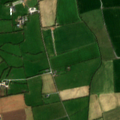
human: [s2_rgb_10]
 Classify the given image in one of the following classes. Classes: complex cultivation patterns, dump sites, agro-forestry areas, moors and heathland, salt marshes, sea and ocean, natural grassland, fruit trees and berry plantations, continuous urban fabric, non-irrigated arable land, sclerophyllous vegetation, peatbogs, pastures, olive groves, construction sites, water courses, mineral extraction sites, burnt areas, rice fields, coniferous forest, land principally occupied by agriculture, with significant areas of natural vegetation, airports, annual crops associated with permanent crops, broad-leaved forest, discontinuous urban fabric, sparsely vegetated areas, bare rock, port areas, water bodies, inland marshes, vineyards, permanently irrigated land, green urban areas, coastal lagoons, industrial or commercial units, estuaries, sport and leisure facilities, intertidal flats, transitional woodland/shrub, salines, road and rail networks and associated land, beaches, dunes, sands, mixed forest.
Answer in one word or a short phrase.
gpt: non-irrigated arable land, pastures